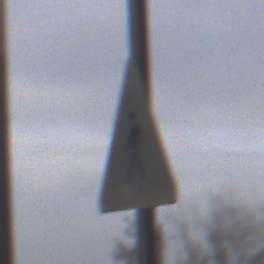
Verkehrszeichen: FussgaengerRechts
Umgebung: Roofed, Special
Tageszeit: Midday
Wetter: Overcast
Licht: Natural
Jahreszeit: NotSpecified
Kontrast: MediumContrast